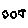
Label: hexagon